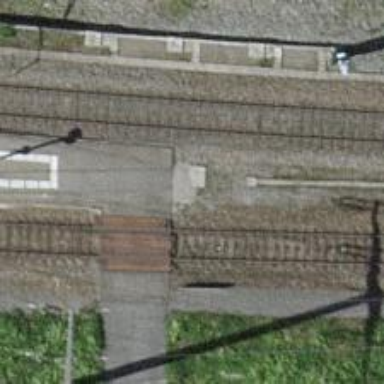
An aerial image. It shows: Crossing for the railway.